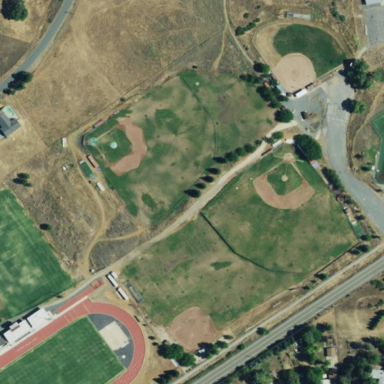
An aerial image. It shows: Sports center offering facilities for baseball and soccer.